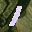
Label: 1